Platform: macOS
Application: Chrome
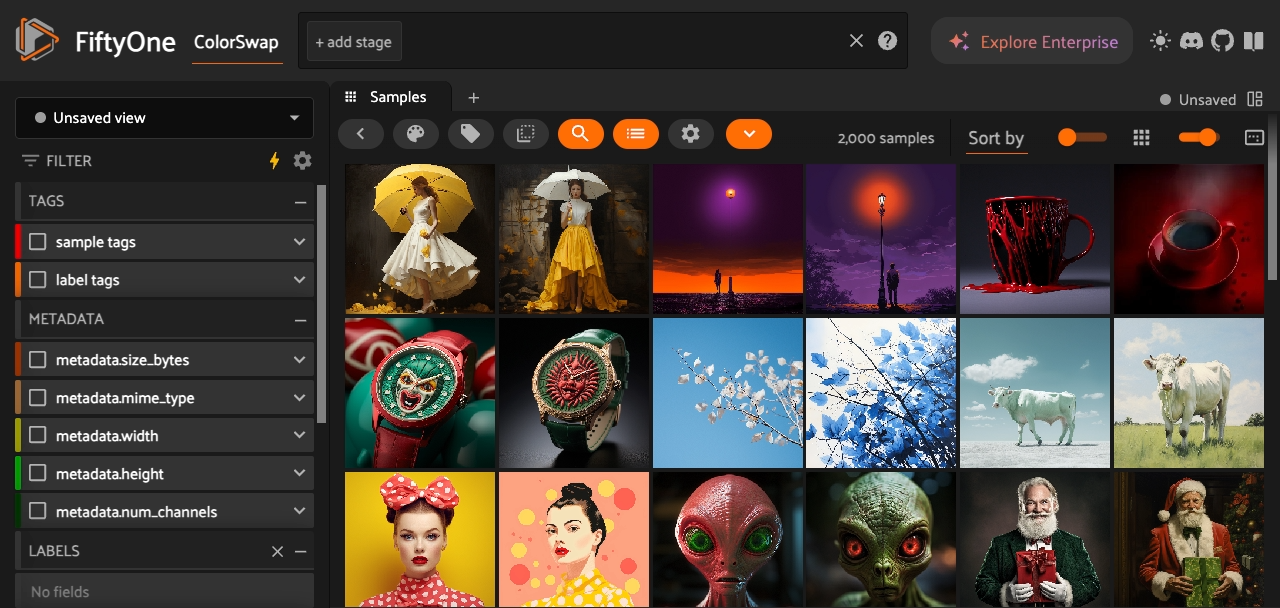
task_description: Open Sort by text similarity menu
action_type: click
element_info: Icon
steps_since_start: 1